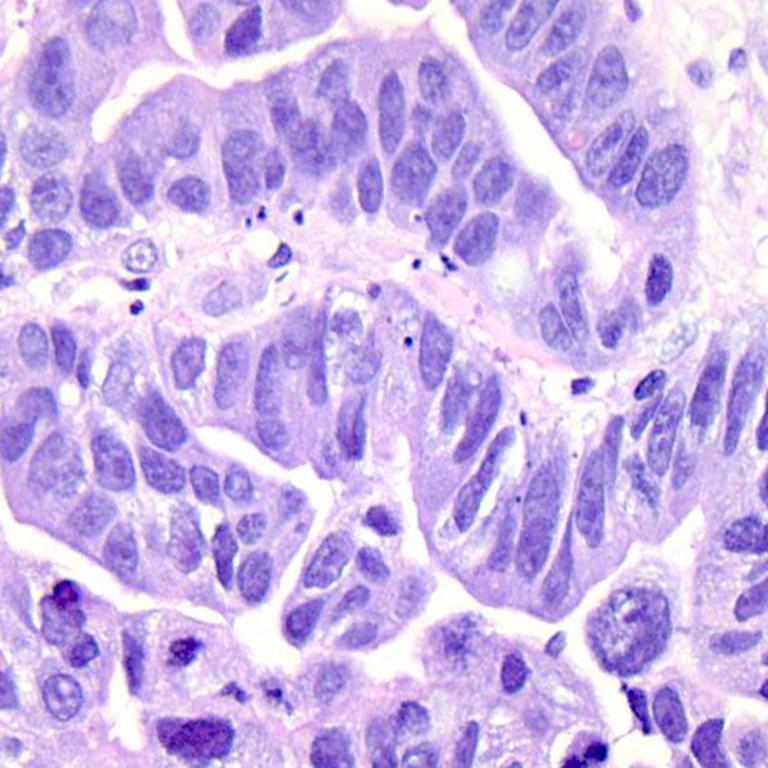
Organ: colon
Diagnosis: adenocarcinomas